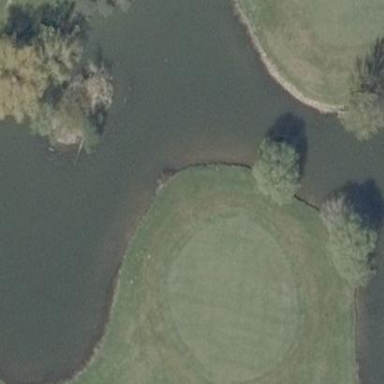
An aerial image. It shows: Golf green.